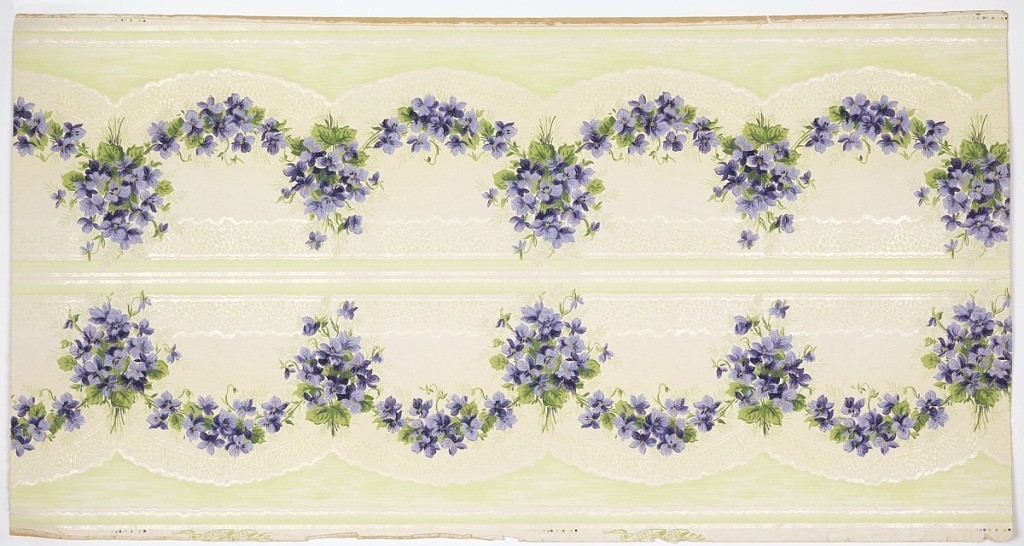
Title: Frieze
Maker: Liberty Paper & Bag Co.
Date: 1905–1915
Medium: Machine-printed paper, liquid mica
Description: Borders printed two across the width (mirrored). Floral swag with purple flowers, underneath which are a scalloped treillage pattern and green panel with moiret, divided by waving lines. Ground is white. Printed in purples, greens, white mica.
Printed in selvedge: "Standard Papers"